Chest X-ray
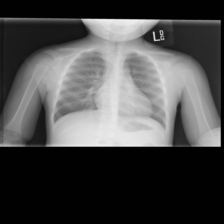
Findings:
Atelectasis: negative
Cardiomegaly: negative
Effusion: negative
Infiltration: negative
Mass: negative
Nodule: negative
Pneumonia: negative
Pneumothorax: negative
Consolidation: negative
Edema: negative
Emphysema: negative
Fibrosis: negative
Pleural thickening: negative
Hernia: negative